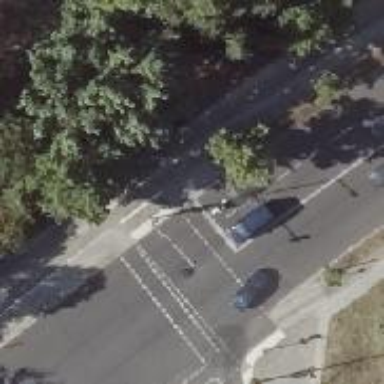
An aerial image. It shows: Road with traffic signals.